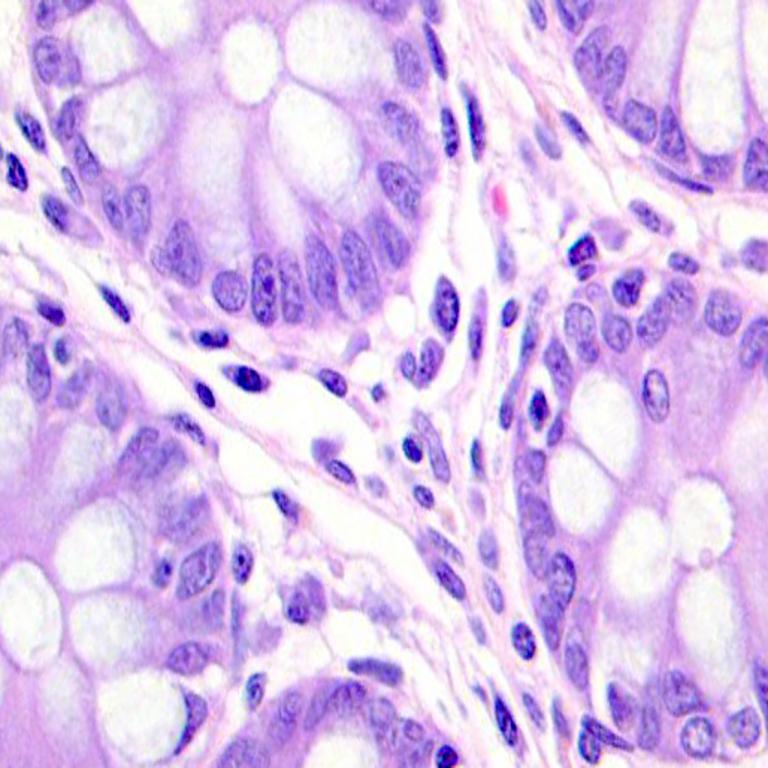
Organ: colon
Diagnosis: benign